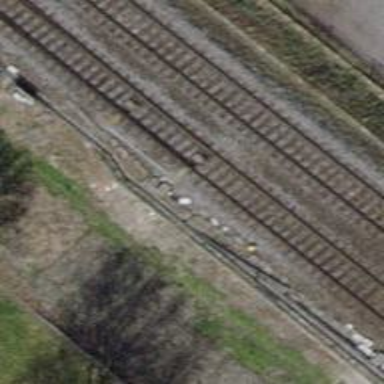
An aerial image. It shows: Railway switch.